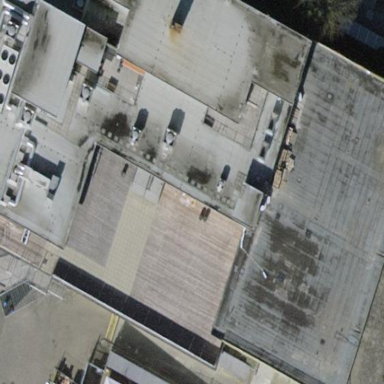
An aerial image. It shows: Building that is nightclub.